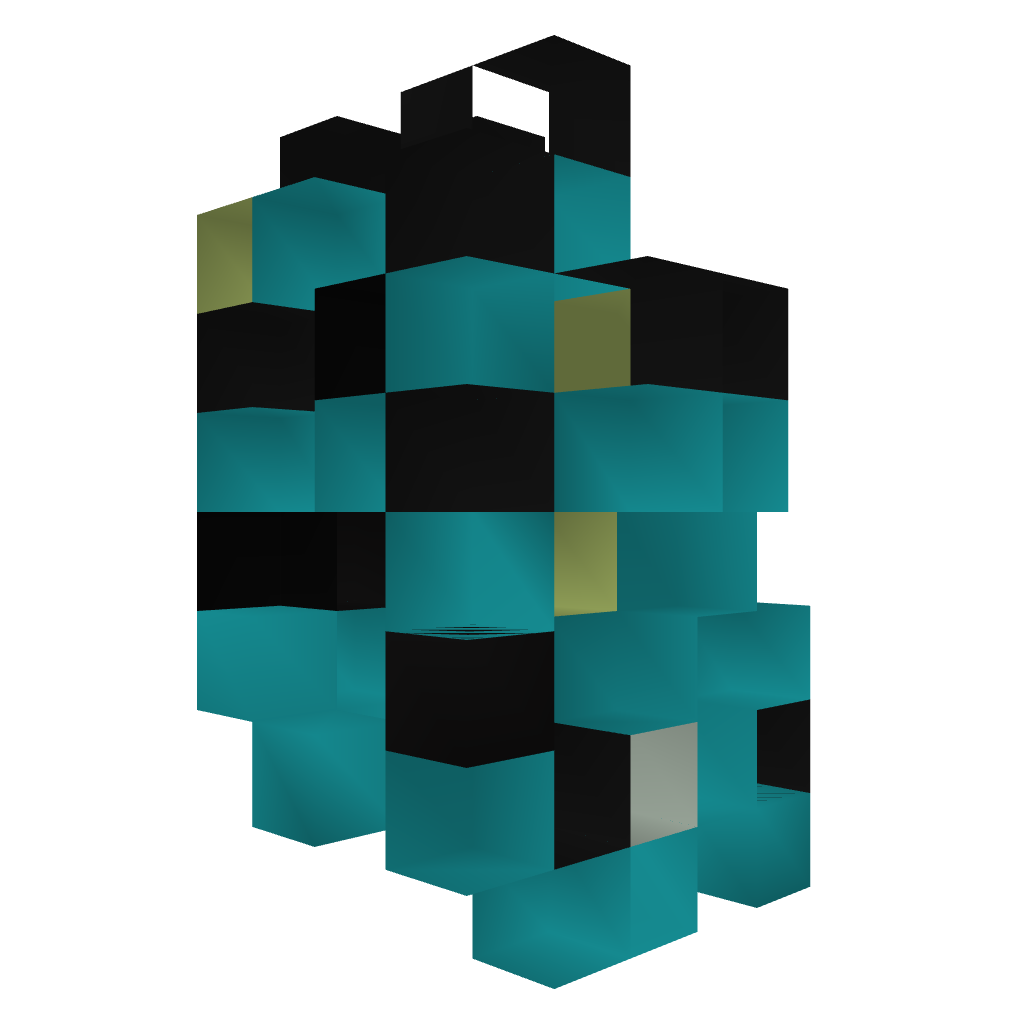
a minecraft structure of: Buttonless Blaze Grinder v2_0